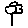
Label: flower